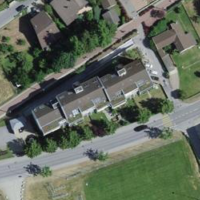
EUNIS habitat code: 54
Species observed at this site:
Gonepteryx rhamni
Clematis vitalba